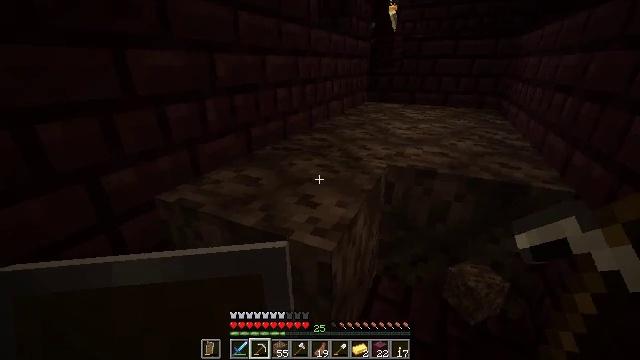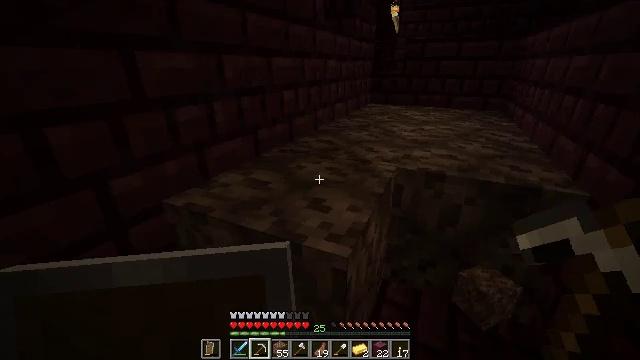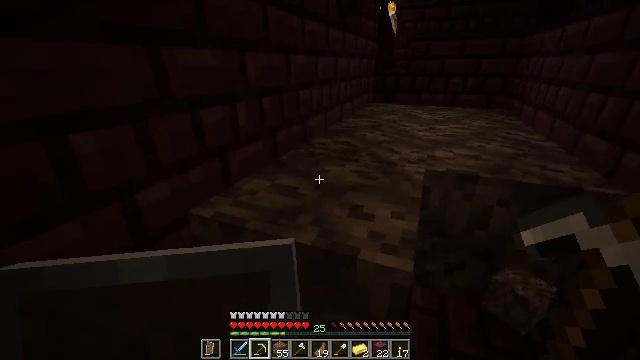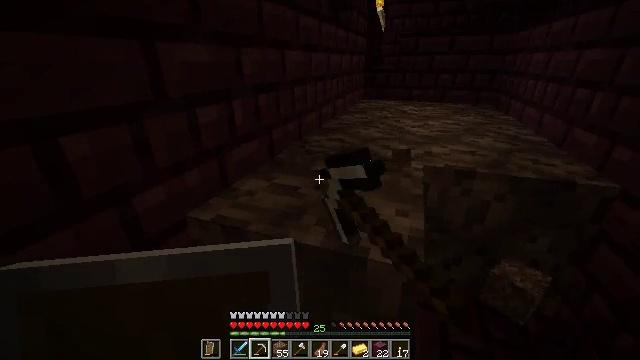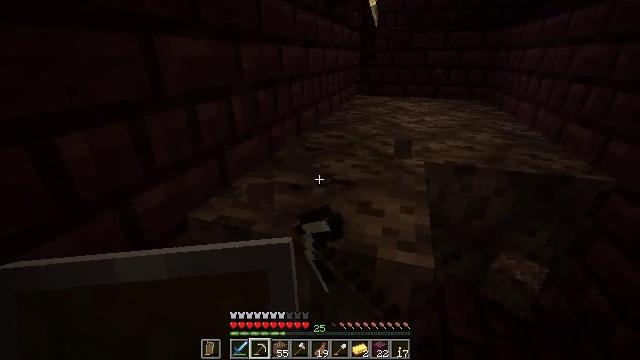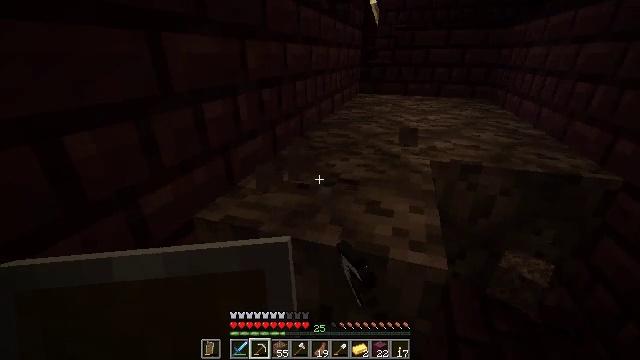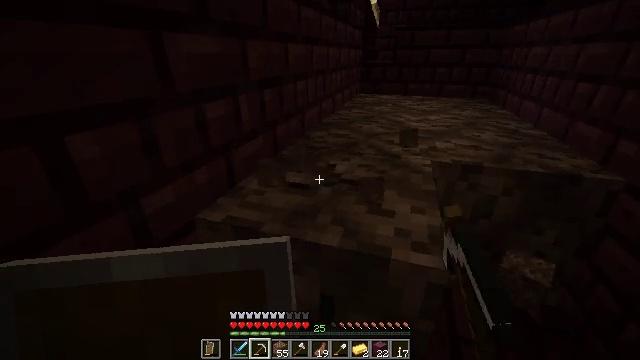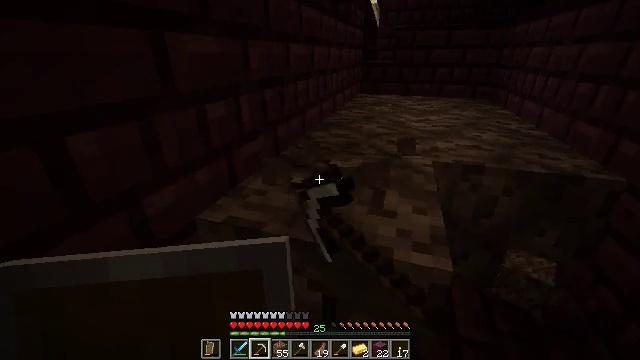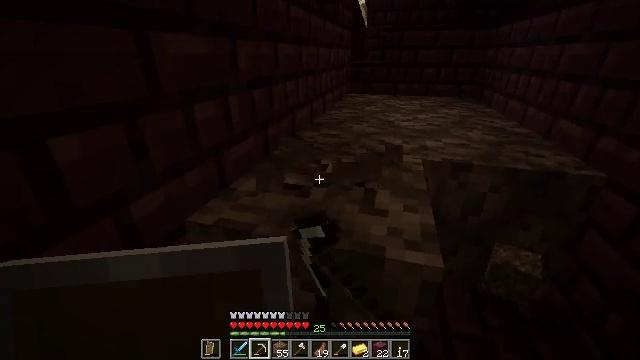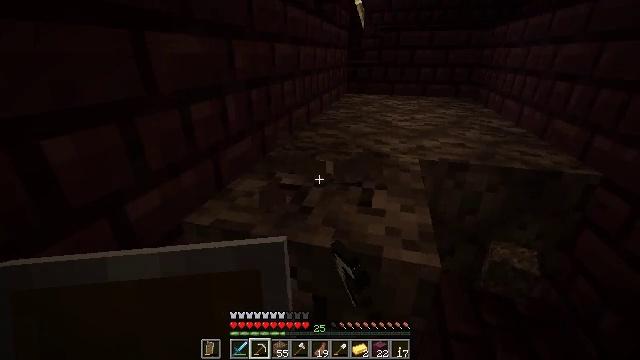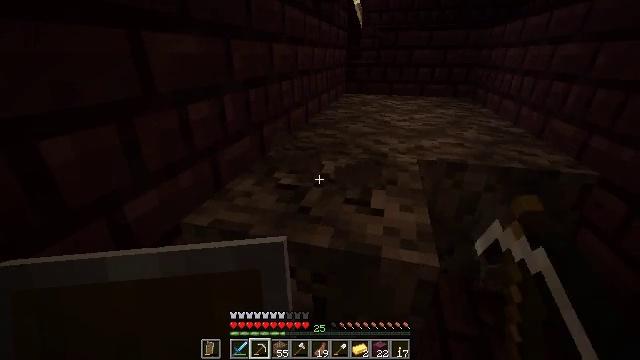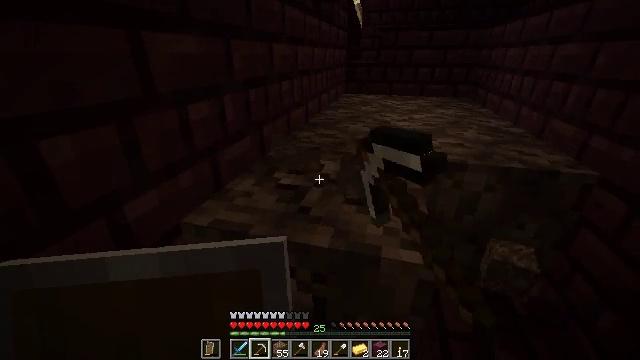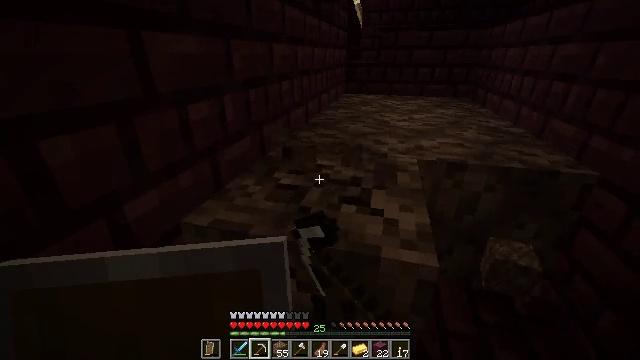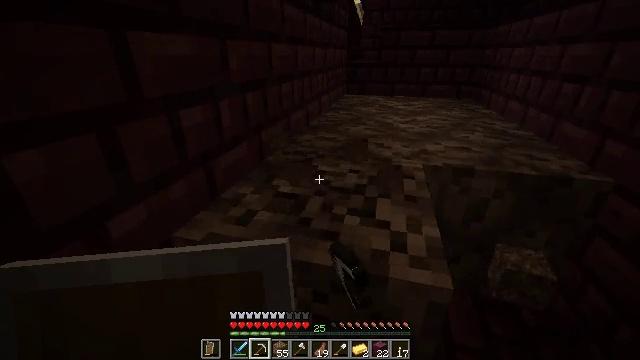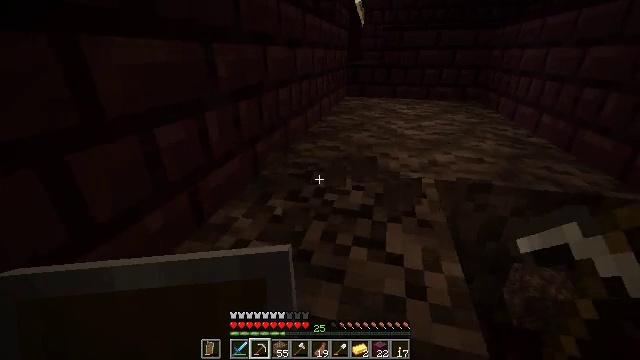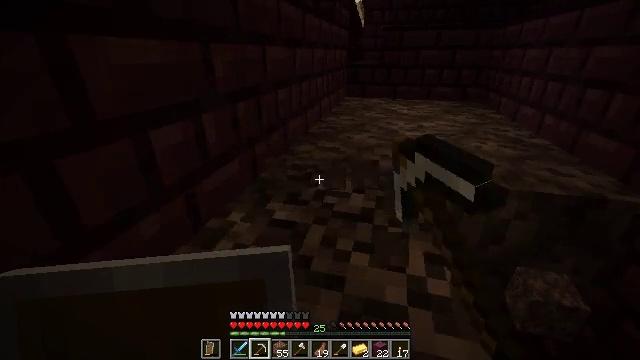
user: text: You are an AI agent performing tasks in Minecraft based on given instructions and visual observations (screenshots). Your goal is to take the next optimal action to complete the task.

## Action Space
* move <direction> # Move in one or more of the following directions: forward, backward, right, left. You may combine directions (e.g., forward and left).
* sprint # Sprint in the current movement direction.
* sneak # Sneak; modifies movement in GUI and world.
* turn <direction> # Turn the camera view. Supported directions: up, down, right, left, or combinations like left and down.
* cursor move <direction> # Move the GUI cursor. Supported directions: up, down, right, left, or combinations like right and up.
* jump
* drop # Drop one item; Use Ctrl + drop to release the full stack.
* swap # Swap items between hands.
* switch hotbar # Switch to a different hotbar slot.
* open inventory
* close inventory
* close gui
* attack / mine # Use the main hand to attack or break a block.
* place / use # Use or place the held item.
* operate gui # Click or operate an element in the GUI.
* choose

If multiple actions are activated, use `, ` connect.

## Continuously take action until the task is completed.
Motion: motion action
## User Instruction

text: Mine the soul sand in the Nether.
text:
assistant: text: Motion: move left
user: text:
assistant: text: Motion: move left, turn right, attack / mine
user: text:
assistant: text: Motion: turn right, attack / mine
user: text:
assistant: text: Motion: turn right, attack / mine
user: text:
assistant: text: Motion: attack / mine
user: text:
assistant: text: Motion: attack / mine
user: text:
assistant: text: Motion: attack / mine
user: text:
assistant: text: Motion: turn right, attack / mine
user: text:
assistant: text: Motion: attack / mine
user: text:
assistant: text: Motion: attack / mine
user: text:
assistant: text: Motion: attack / mine
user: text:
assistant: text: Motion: attack / mine
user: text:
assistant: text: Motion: move forward, attack / mine
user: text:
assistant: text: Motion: move forward, attack / mine
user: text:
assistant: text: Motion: move forward, attack / mine
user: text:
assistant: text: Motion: move forward, turn right, attack / mine
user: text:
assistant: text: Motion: turn right, attack / mine
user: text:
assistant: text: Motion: attack / mine
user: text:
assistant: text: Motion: turn right and down, attack / mine
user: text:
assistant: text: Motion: attack / mine
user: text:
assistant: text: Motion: attack / mine
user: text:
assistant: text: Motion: attack / mine
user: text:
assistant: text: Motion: attack / mine
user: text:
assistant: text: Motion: attack / mine
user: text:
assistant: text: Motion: attack / mine
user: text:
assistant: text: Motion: attack / mine
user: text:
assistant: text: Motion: attack / mine
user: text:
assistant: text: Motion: attack / mine
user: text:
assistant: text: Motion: attack / mine
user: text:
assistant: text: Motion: attack / mine